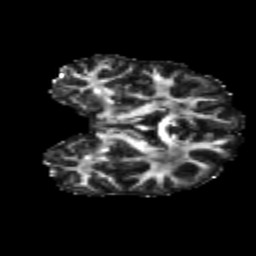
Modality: FA
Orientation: coronal
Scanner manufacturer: siemens
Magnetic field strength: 3 T
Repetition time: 4.16 s
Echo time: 0.0806 s